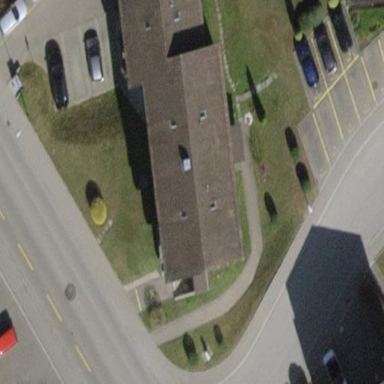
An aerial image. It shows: Pitched roof building.